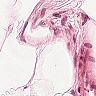
Metastatic tissue present: no